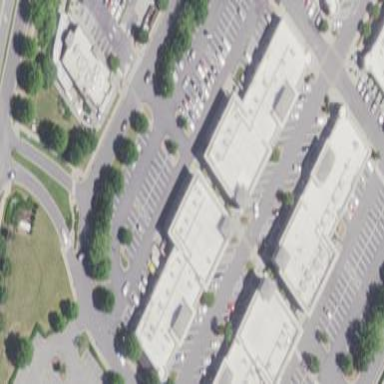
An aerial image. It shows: Retail building.